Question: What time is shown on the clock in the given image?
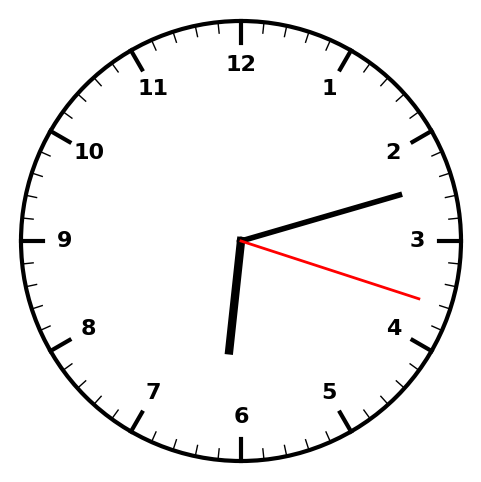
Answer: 06:12:18